Question: I am not able to install anything from SDK manager. I have tried both checking and unchecking the checkbox at tools->options force https:// but it gives Download interrupted: Unexpected HTTP Status 503 at logcat. What might be the problem? My internet connection is ok for both http and https protocol.

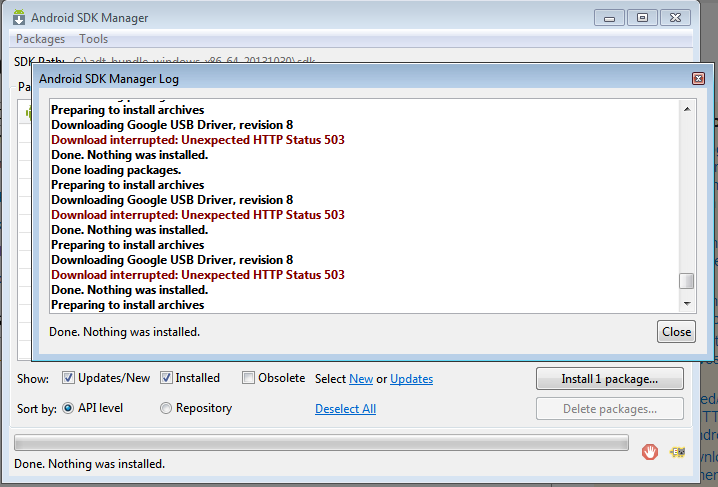
Answer: The 503 HTTP status code indicates the service is temporarily unavailable. As per the <URL>:
> The server is currently unable to handle the request due to a
temporary overloading or maintenance of the server. The implication is
that this is a temporary condition which will be alleviated after some
delay. If known, the length of the delay MAY be indicated in a
Retry-After header. If no Retry-After is given, the client SHOULD
handle the response as it would for a 500 response.
I recommend waiting a bit then trying again.